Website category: movie
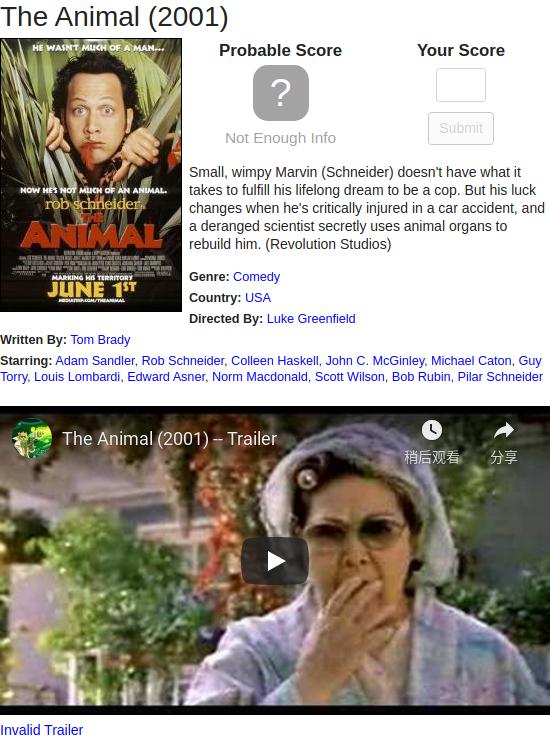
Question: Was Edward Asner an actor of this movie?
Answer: yes

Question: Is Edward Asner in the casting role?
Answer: yes

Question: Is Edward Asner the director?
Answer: no

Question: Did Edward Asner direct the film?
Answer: no

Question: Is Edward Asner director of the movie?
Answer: no

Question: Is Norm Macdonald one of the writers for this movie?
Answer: no

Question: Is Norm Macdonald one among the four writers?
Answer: no

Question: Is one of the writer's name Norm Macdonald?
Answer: no

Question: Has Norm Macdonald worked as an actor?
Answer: yes

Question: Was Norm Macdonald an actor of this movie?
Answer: yes

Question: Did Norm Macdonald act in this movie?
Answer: yes

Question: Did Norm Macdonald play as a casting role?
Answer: yes

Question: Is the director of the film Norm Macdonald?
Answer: no

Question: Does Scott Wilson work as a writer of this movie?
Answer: no

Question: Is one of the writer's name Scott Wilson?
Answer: no

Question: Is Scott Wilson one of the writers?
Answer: no

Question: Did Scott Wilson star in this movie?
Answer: yes

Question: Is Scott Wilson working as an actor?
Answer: yes

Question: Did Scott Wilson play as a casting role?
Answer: yes

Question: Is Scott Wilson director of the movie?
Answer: no

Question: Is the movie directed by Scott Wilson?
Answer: no

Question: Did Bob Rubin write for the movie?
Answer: no

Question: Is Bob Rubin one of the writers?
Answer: no

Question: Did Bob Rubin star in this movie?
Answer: yes

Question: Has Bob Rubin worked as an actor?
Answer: yes

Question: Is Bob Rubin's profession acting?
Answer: yes

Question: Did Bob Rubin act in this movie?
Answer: yes

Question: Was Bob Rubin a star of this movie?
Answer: yes

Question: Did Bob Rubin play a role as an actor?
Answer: yes

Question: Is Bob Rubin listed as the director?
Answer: no

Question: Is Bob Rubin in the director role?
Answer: no

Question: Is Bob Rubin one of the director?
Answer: no

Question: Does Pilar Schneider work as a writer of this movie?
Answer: no

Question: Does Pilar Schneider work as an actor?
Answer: yes

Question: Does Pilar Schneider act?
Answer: yes

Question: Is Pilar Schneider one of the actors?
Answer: yes

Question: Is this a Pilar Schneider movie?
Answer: no